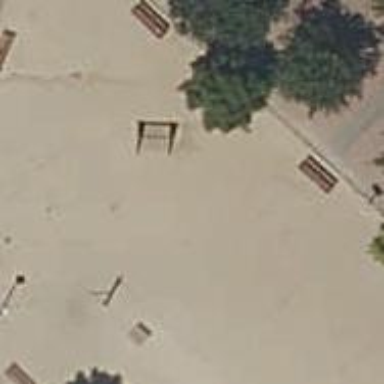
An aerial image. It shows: Playground featuring zipwire.